Brain MRI, T1c slice (ischemic stroke SPES case)
Modalities acquired: T1c|T2|DWI|CBF|CBV|TTP|Tmax
Volume shape: 96x110x72 voxels, spacing: 2x2x2 mm
Slice 40 of 72
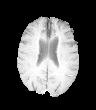
Lesion size: 5943 voxels